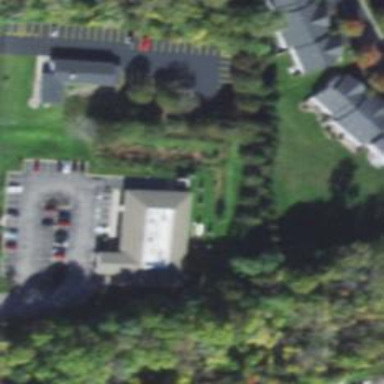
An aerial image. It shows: Clinic.